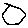
Label: hexagon